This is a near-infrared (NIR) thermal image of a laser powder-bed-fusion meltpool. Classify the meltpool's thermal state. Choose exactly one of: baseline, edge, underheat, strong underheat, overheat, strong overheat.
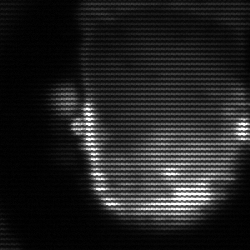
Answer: baseline